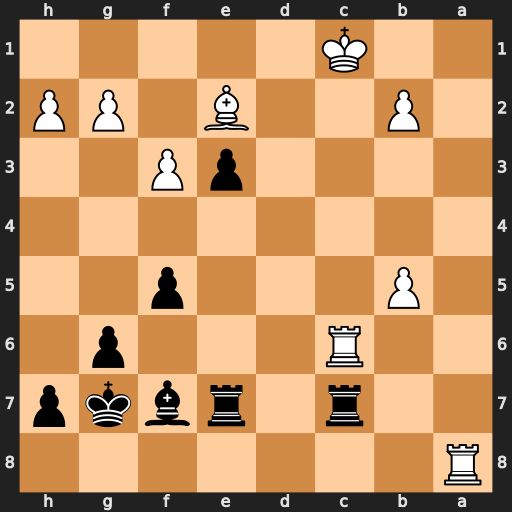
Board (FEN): R7/2r1rbkp/2R3p1/1P3p2/8/4pP2/1P2B1PP/2K5
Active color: b
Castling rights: -
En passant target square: -
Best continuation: Bd5 Ra6 Bxc6